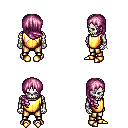
a pixel art fantasy rpg character, male body template, skeleton, gold chest armor, gold greaves, pink right-swept hairstyle, bracelets, gold boots, four views (front, back, left, right), 2x2 character sprite sheet, small pixel art, hard edges, no anti-aliasing